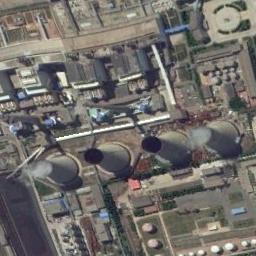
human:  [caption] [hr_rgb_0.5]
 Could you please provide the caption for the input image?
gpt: The thermal power station is on the bare land next to some buildings .

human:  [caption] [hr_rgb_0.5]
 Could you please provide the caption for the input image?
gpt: In the thermal power station there are neatly planned factories, Roads, Greenery, Four cooling towers and a chimney .

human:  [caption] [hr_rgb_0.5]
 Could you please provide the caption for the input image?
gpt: There are five thermal power stations in this industrial area .

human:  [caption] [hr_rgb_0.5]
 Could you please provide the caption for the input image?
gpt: There are many buildings next to the thermal power station .

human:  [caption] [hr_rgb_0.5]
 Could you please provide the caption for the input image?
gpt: There are some buildings and several chimneys on the thermal power station .